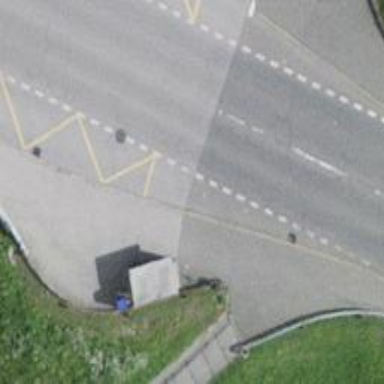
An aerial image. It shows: Bus stop with shelter.